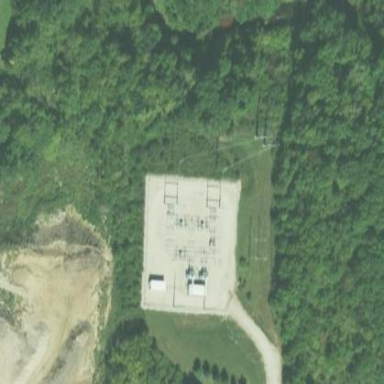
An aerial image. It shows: Distribution-level power substation.